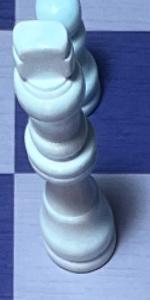
Label: King_White